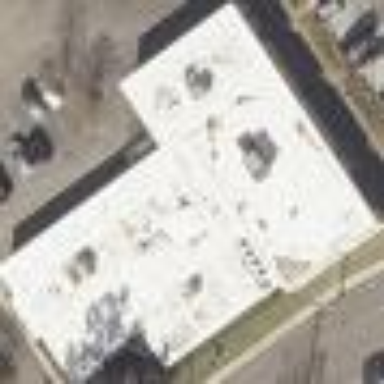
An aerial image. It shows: Clinic building offering healthcare services.